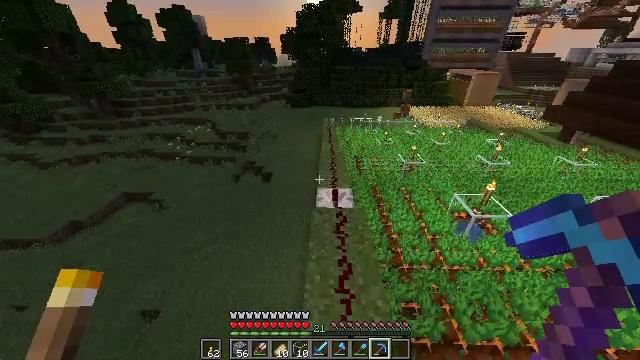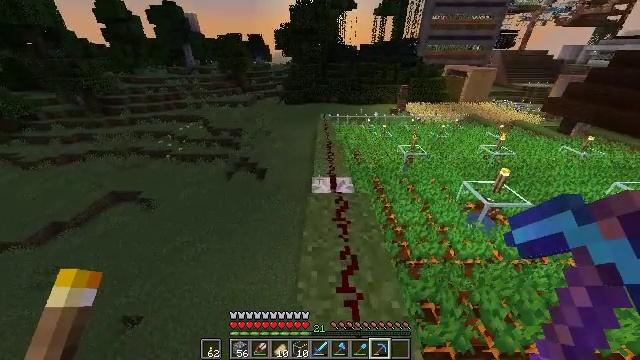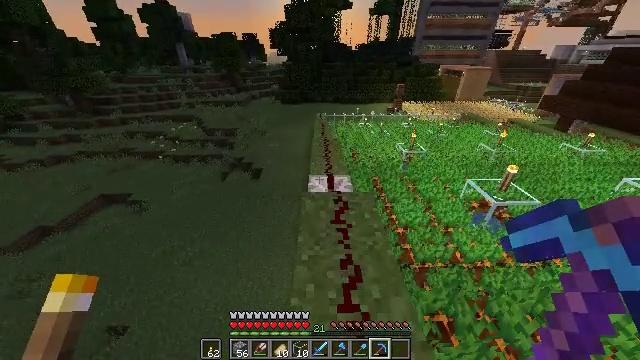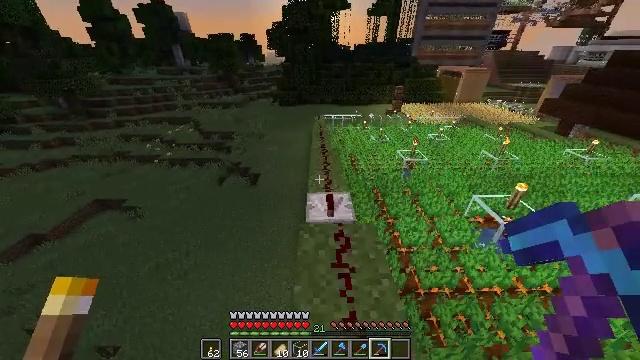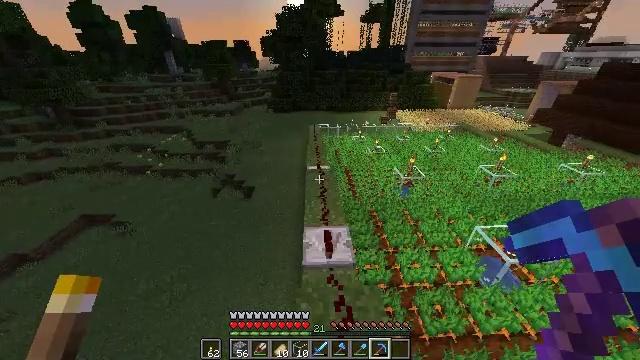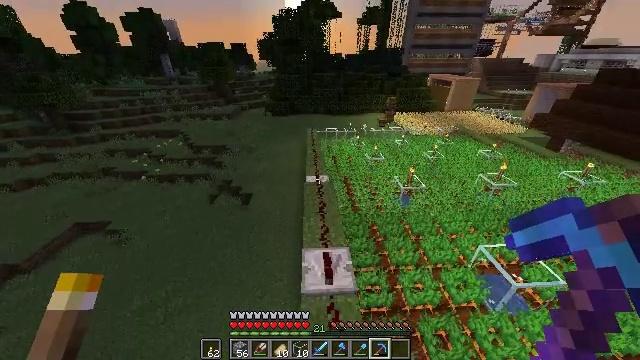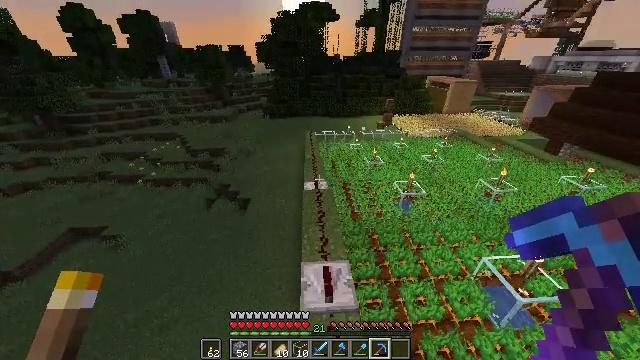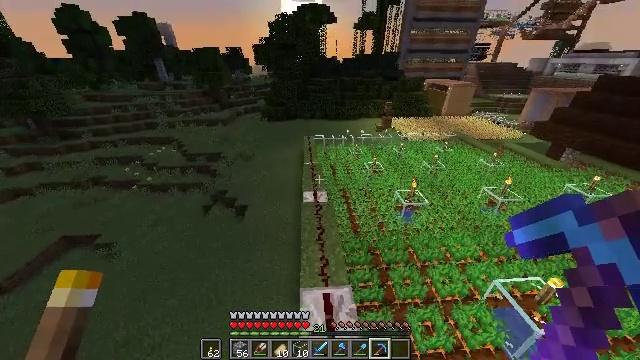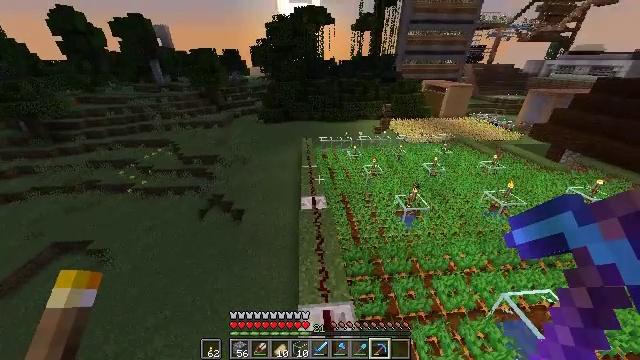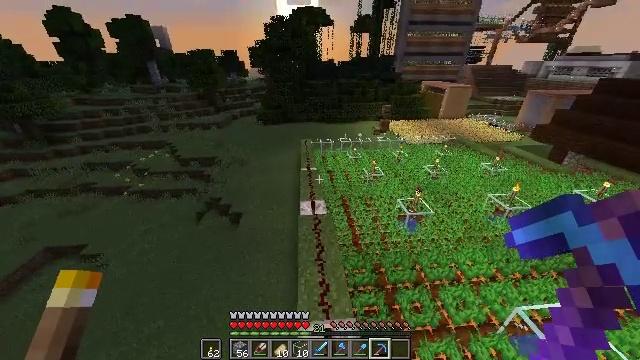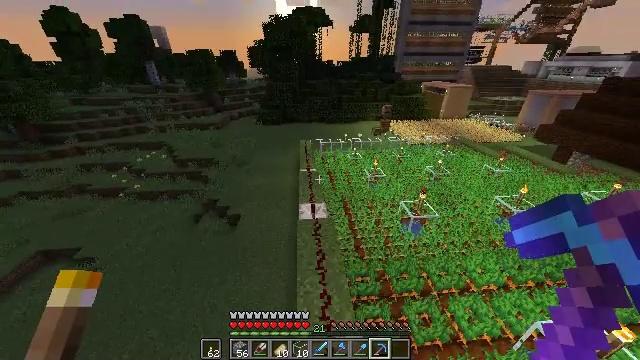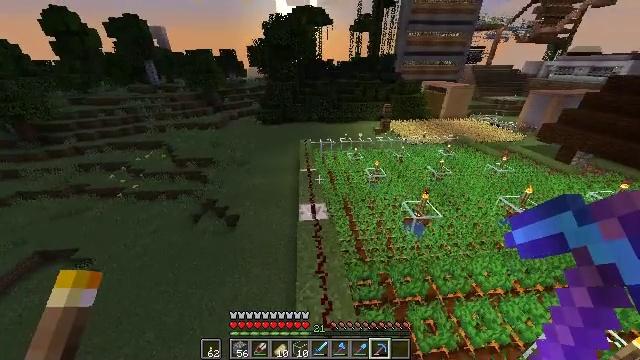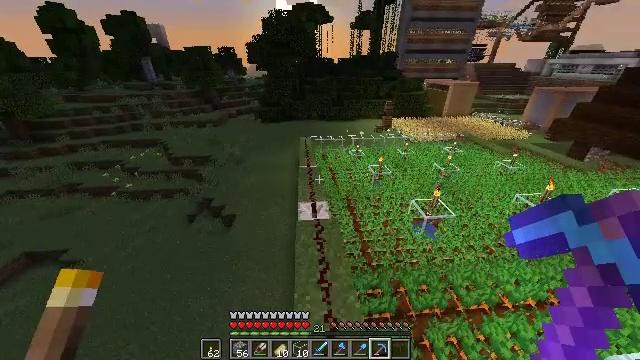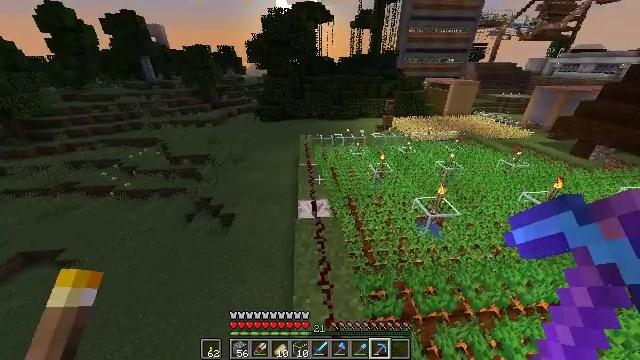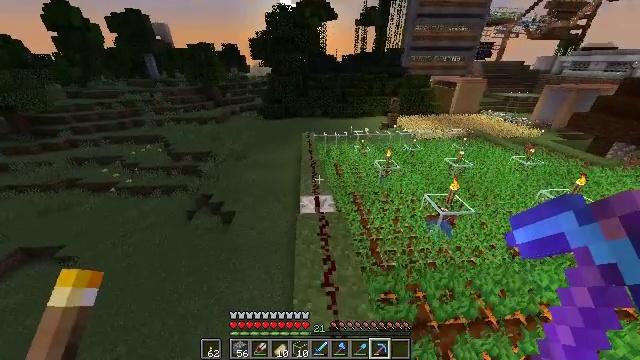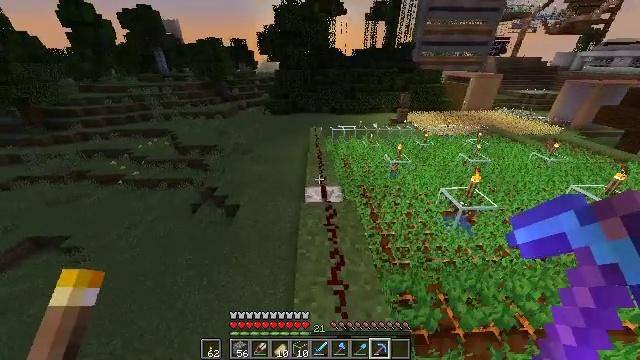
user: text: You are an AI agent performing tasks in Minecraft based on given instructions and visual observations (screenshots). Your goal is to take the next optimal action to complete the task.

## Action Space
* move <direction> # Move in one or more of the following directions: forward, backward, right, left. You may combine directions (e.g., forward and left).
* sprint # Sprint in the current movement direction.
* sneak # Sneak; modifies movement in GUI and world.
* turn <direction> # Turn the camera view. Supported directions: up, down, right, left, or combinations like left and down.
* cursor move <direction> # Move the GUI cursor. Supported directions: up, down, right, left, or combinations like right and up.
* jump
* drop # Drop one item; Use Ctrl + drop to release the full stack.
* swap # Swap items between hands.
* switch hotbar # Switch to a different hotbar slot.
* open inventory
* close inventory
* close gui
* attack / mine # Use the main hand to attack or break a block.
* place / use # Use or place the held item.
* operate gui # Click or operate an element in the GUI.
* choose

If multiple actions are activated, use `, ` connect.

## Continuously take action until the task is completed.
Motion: motion action
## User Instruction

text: Mine the redstone wire connected to mechanisms.
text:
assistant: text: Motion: move forward, sprint, turn right, jump
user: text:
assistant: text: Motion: move forward, sprint, turn right, jump
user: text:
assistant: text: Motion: move forward, sprint, jump
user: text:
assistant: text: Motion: move forward, turn right, jump
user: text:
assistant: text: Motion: move forward, jump
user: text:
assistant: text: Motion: move forward, jump
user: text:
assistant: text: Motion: move forward, jump
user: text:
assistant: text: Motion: move forward, jump
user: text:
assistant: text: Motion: move forward, jump
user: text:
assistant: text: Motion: move forward, jump
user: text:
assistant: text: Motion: move forward, jump
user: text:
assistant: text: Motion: move forward, jump
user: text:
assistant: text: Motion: move forward, sprint, jump
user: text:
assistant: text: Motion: move forward, sprint, jump
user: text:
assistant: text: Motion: move forward, sprint, turn left, jump
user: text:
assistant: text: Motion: move forward, sprint, jump
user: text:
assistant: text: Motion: move forward, sprint, jump
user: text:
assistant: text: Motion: move forward, jump
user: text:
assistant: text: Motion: move forward, jump
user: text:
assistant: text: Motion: move forward, jump
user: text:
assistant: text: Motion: move forward, jump
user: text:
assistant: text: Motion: move forward, jump
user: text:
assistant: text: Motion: move forward, jump
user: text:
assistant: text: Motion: move forward, jump
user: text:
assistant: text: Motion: move forward, jump
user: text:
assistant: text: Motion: move forward, jump
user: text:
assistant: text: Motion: move forward, jump
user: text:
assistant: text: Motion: move forward, jump
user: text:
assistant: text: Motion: move forward, sprint, jump
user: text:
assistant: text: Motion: move forward, sprint, jump